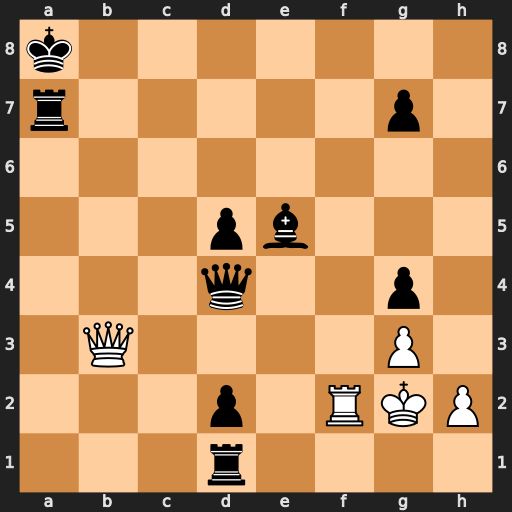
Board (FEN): k7/r5p1/8/3pb3/3q2p1/1Q4P1/3p1RKP/3r4
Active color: w
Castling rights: -
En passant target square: -
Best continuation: Rf8+ Bb8 Qxb8#